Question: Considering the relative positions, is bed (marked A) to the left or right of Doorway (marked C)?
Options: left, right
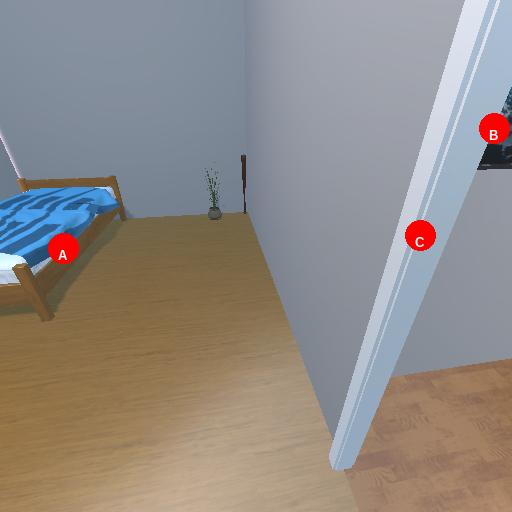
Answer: left